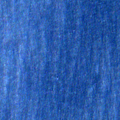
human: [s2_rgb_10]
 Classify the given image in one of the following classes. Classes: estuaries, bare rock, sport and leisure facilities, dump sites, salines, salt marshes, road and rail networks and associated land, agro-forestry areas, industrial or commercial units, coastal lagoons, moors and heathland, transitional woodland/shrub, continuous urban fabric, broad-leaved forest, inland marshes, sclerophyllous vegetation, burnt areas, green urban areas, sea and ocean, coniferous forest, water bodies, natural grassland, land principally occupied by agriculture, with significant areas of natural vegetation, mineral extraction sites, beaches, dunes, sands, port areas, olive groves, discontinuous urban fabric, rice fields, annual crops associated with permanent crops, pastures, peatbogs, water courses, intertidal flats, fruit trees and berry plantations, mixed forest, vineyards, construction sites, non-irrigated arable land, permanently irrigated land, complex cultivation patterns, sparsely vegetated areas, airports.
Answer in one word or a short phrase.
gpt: sea and ocean